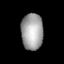
Tissue: lung
Cell type: Endothelial cells
Senescence score: 0.6109
Nuclear area (px): 777
Mean DAPI intensity: 162.728